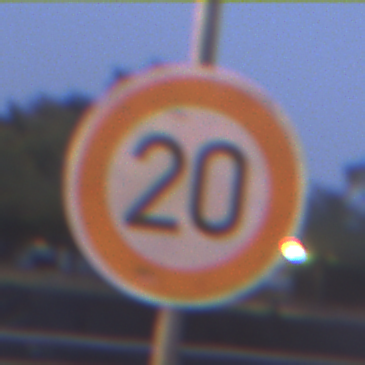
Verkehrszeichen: Geschwindigkeit20
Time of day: Night
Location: Outdoor (Urban)
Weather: PartlyCloudy
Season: NotSpecified
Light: Artificial